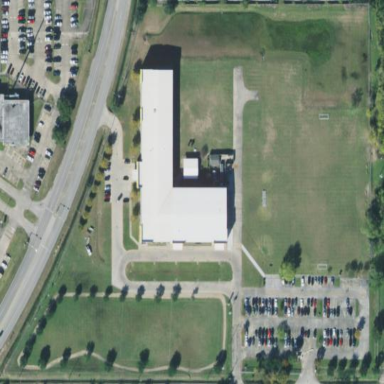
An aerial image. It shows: School.